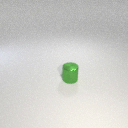
small green metal cylinder